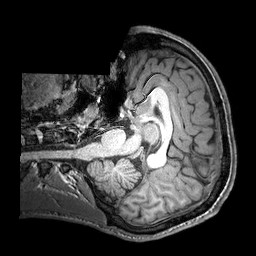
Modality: T1w
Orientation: axial
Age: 21
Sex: male
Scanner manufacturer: philips
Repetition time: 0.008996 s
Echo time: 0.0046 s